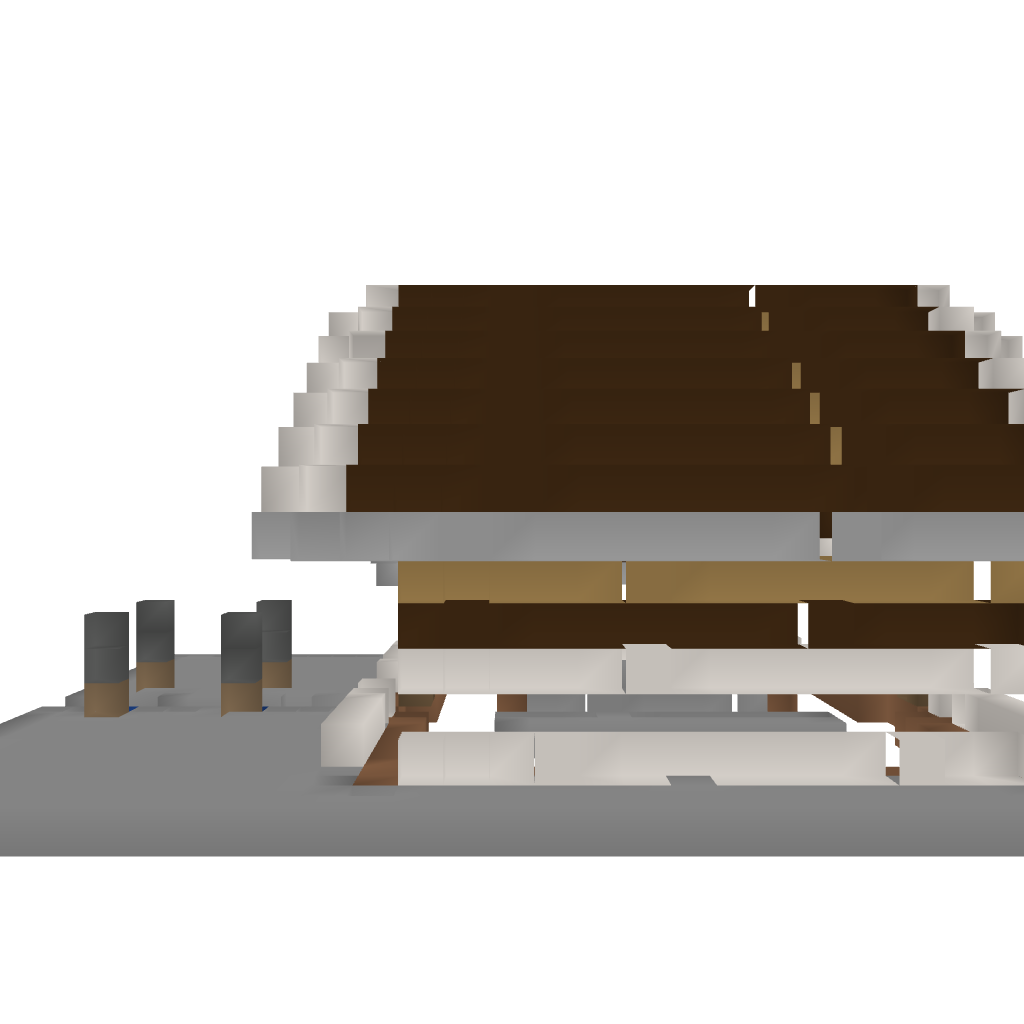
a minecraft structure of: little modern house